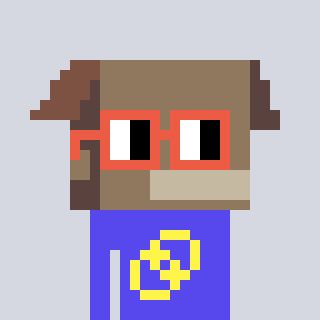
a pixel art character with square orange glasses, a box-shaped head and a computerblue-colored body on a cool background